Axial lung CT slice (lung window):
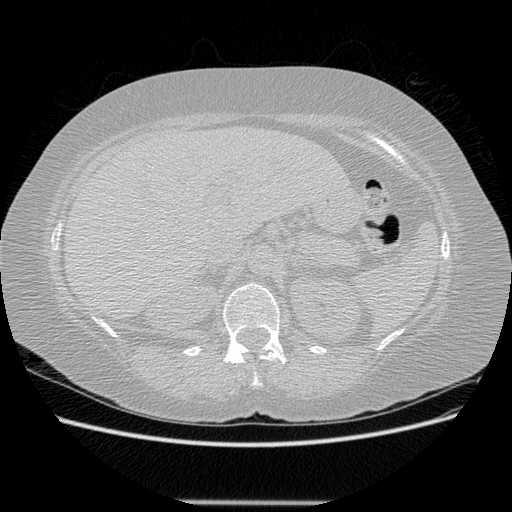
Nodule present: no